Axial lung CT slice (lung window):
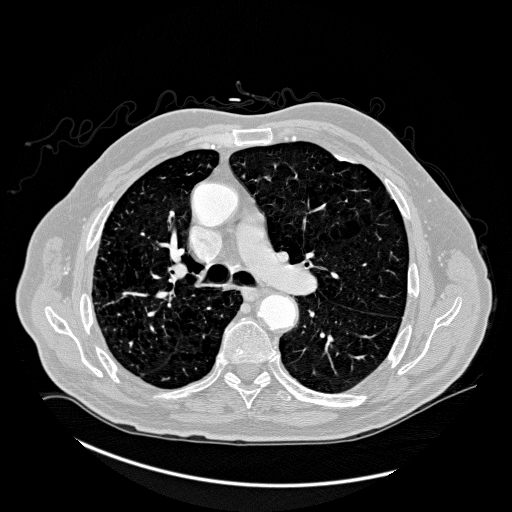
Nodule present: no